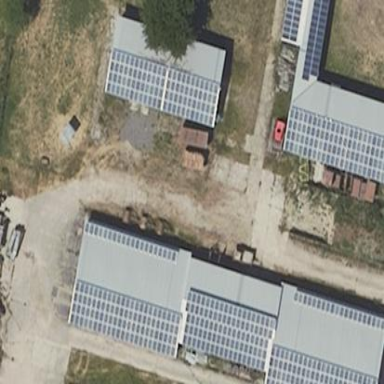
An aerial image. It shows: Gabled roof of grey-colored farm auxiliary building with its roof oriented along the structure.